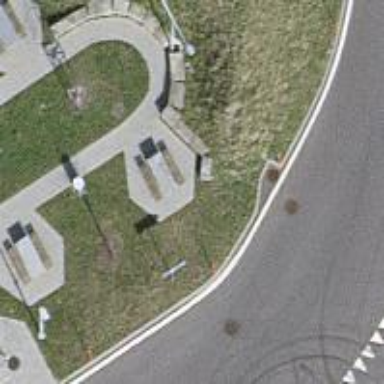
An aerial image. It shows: Picnic table located in leisure land area.